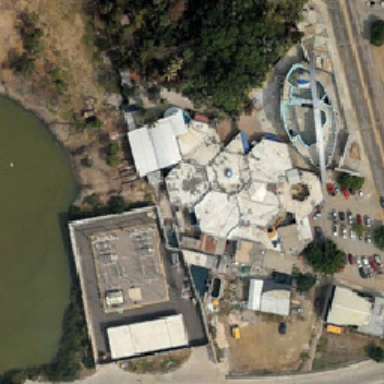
A pond next to a house with a few cars and a lot of trees .